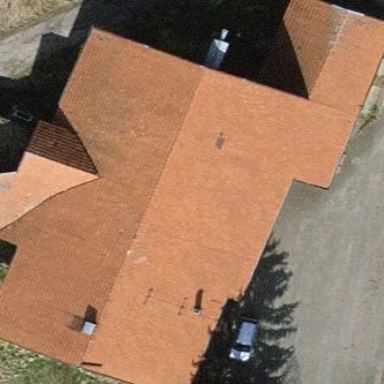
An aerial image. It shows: Farm building.